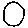
Label: circle